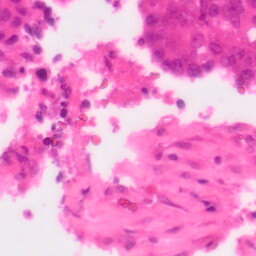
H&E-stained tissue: Colon